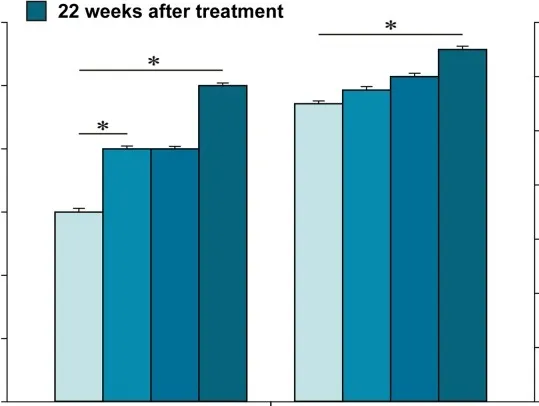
Range of motion. From patient #3. *Indicates a statistically significant finding (p < 0.05).
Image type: chart (chart)